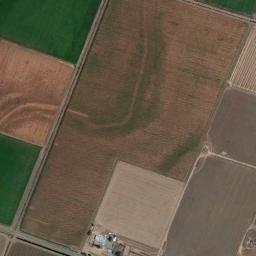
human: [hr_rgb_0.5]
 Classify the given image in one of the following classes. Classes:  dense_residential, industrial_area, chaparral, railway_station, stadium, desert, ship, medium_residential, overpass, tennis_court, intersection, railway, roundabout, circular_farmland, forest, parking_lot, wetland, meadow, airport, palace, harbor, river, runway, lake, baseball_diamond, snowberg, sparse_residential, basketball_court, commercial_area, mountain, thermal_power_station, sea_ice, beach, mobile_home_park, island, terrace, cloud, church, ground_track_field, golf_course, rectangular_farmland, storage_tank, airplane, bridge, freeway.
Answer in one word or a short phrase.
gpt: rectangular_farmland